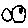
Label: fish